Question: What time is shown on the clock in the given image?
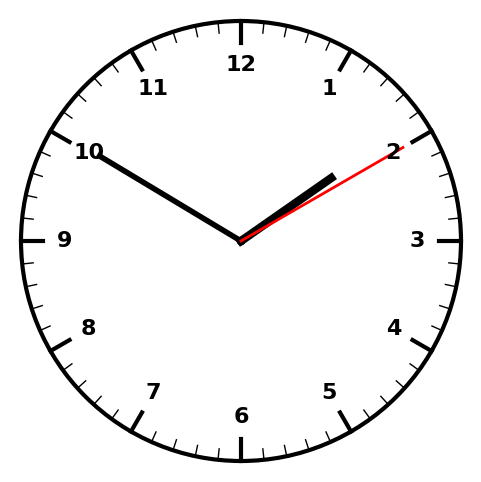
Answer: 01:50:10